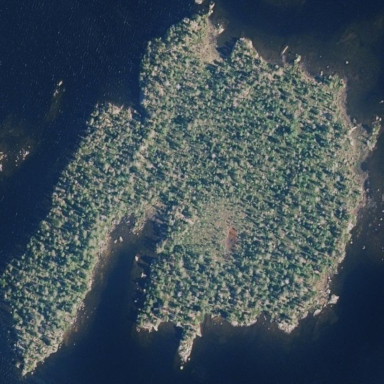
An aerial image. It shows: Islet.